Question: I have a URL, I used Jsoup to get data and remove header. But when I load to Webview some images not show, that is my problem.
My code here !
'''
@Override
protected Void doInBackground(Void... params) {
try {
Document doc = Jsoup.connect(URL).timeout(10 * 300)
.userAgent(USER_AGENT_MOBILE).get();
doc.outputSettings().escapeMode(EscapeMode.xhtml);
doc.select("div.header").remove();
String b = doc.toString();
webView.loadData(b, "text/html", "utf-8");
} catch (IOException e) {
e.printStackTrace();
}
return null;
}
}
'''
Output

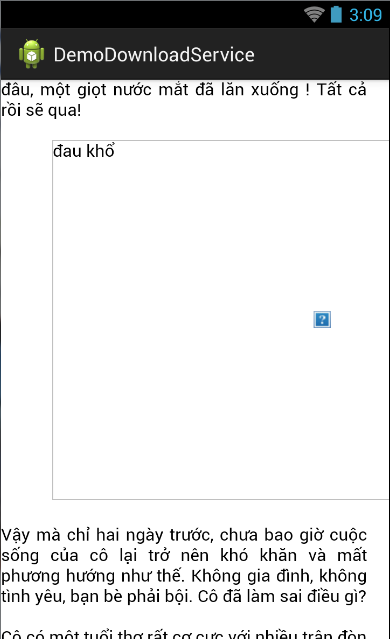
Answer: '''
byte[] imageRaw = null;
try {
URL url = new URL("http://some.domain.tld/somePicture.jpg");
HttpURLConnection urlConnection = (HttpURLConnection) url.openConnection();
InputStream in = new BufferedInputStream(urlConnection.getInputStream());
ByteArrayOutputStream out = new ByteArrayOutputStream();
int c;
while ((c = in.read()) != -1) {
out.write(c);
}
out.flush();
imageRaw = out.toByteArray();
urlConnection.disconnect();
in.close();
out.close();
} catch (IOException e) {
// TODO Auto-generated catch block
e.printStackTrace();
}
String image64 = Base64.encodeToString(imageRaw, Base64.DEFAULT);
String urlStr = "http://example.com/my.jpg";
String mimeType = "text/html";
String encoding = null;
String pageData = "<img src="data:image/jpeg;base64," + image64 + "" />";
WebView wv;
wv = (WebView) findViewById(R.id.webview);
wv.loadDataWithBaseURL(urlStr, pageData, mimeType, encoding, urlStr);
'''